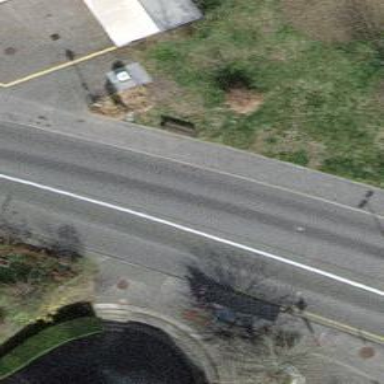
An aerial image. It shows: Bus stop with designated public transport stop position.